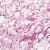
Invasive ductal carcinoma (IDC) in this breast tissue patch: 0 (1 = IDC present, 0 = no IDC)